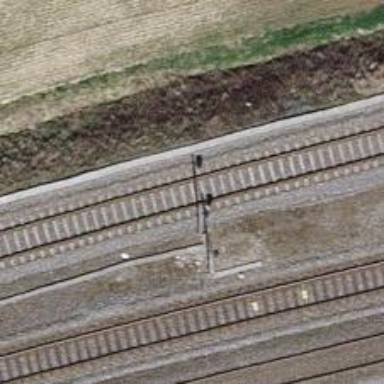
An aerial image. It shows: Railway signal.